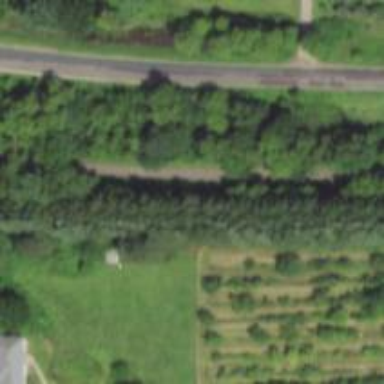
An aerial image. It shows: Asphalt cycleway running alongside abandoned railway track.